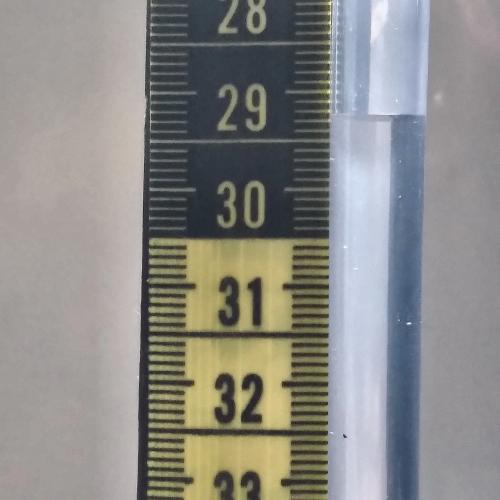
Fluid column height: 29.2 cm